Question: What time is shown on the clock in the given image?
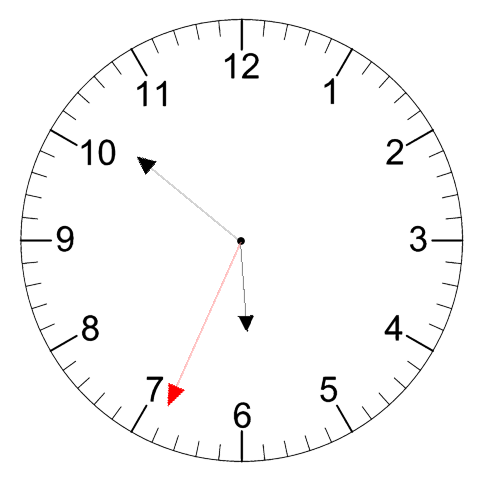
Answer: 05:51:34